Current action and preconditions to check: trajectory_clear

Your task: For each precondition in the list above, predict whether it will hold at this action.

Consider the current scene as observed from the mobile robot's camera, and analyze the predicted future states of all dynamic agents (e.g., people, animals, vehicles, or any moving entities) within the NEXT SECOND.

IMPORTANT: Only answer "very likely" if you are absolutely certain—based on strong, clear evidence—that a dynamic agent will violate the precondition in the predicted future state. Do NOT answer "very likely" for unlikely, ambiguous, or low-probability risks.

Ask yourself for each precondition: Is there a high probability, with clear and convincing evidence, that the predicted future states of any dynamic agent will interfere with the predicted future state of the currently executing action within the NEXT SECOND, causing that precondition to fail?

Assess the risk level based on these predictions. Use "likely" or "very likely" if motions create a clear risk of interference.

Use "neutral" or "improbable" if agents are nearby but their predicted paths are clearly diverging or non-conflicting.

Failure Risk Categories: "very improbable", "improbable", "neutral", "likely", "very likely"

Answer Format: Output ONLY the probability_of_failure value from these categories: "very improbable", "improbable", "neutral", "likely", "very likely"

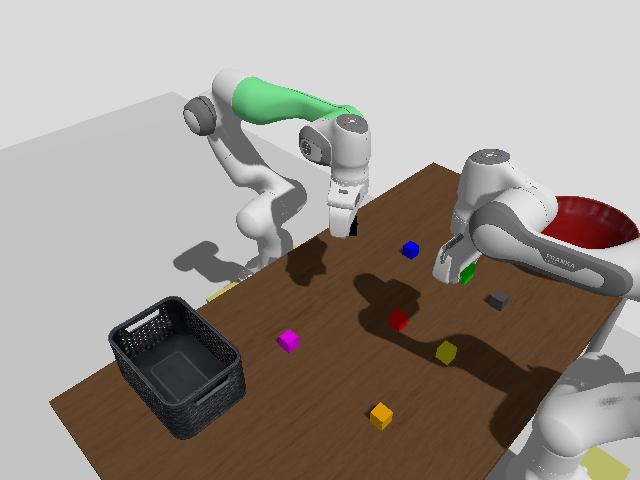

Answer: improbable